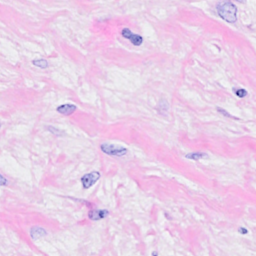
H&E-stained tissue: Breast